Question: I am making a signup page in which I want to check if that particular email entered or mobile phone entered already exists or not.I think _emailText as a string is not accepted but then how to fetch the email and password.
Here's the following code:
'''
public boolean userExist(){
//private Firebase mRef = new Firebase("https://abcdefgh.firebaseio.com/users/");
mRef.child(_emailText.getText().toString()).addListenerForSingleValueEvent(new ValueEventListener() {
@Override
public void onDataChange(DataSnapshot dataSnapshot) {
if(dataSnapshot.exists()){
Toast.makeText(getBaseContext(), "Email already exist. Please choose a different one", Toast.LENGTH_SHORT).show();
_emailText.setError("Email already exist. Please choose a different one");
valid = false;
}
else{
email = _emailText.getText().toString();
}
}
@Override
public void onCancelled(FirebaseError firebaseError) {
}
});
mRef.child(_mobileText.getText().toString()).addListenerForSingleValueEvent(new ValueEventListener() {
@Override
public void onDataChange(DataSnapshot dataSnapshot) {
if(dataSnapshot.exists()){
_mobileText.setError("Mobile Number already exist");
valid = false;
}
else{
mobile = _mobileText.getText().toString();
}
}
@Override
public void onCancelled(FirebaseError firebaseError) {
}
});
return valid;
}
'''
And the database structure is like this:

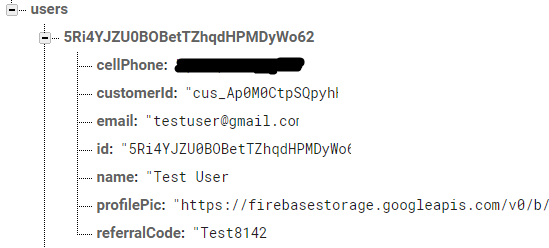
Answer: Your child key is '5Ri...', not an email
You're looking for this
'''
mRef = new Firebase("https://abcdefgh.firebaseio.com/");
mRef.child("users")
.orderByChild("email")
.equalTo("testuser@gnail.com").addListener...( ) {
};
'''